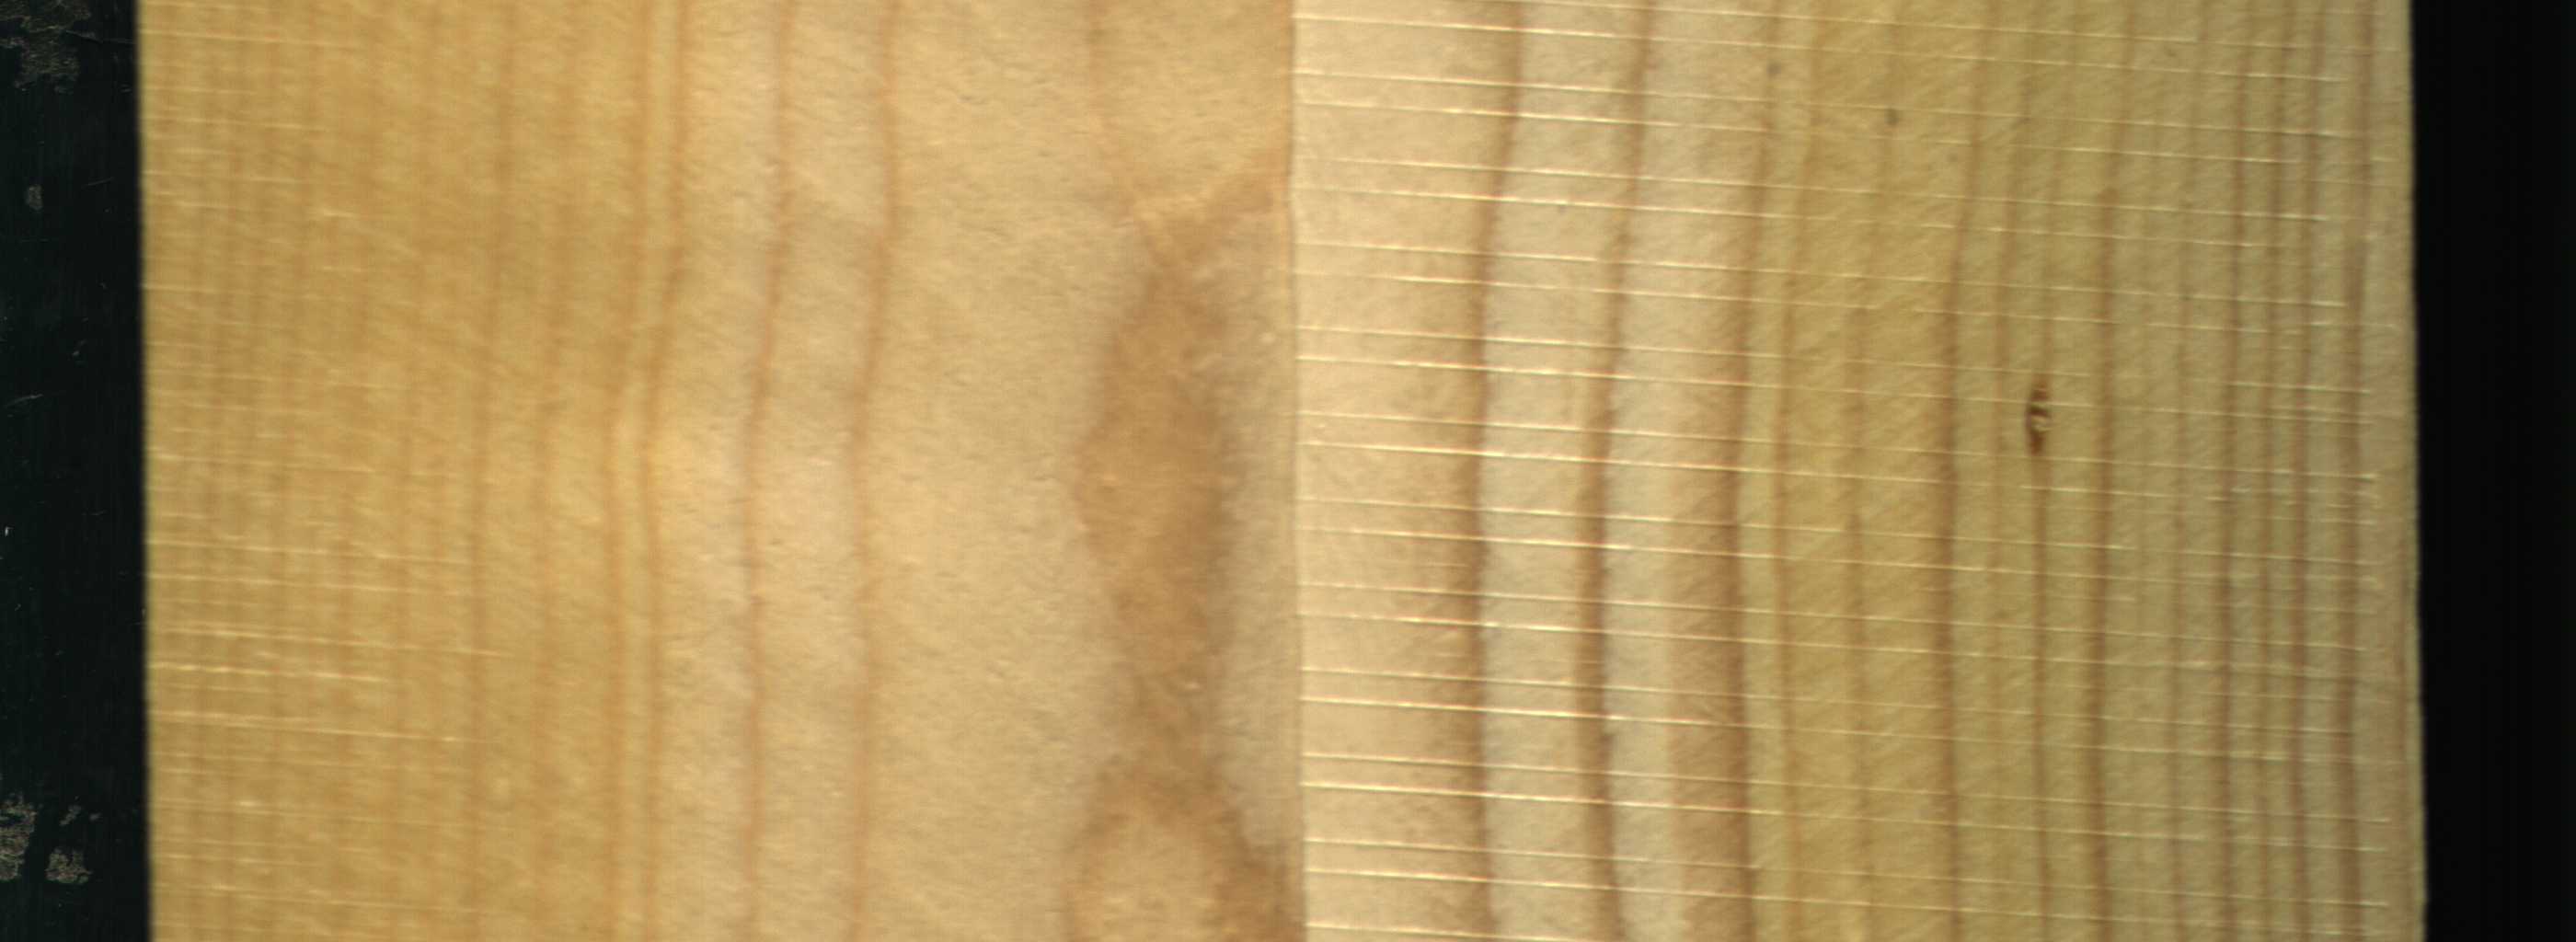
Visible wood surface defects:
resin